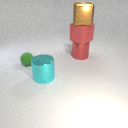
large brown metal cube above large red metal cylinder